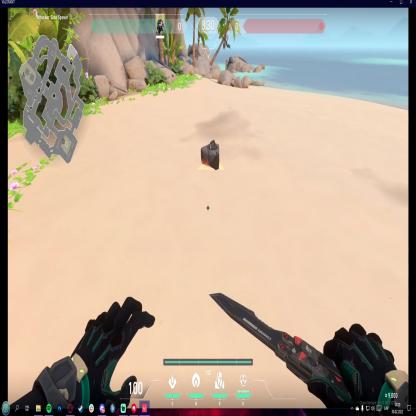
Label: dropped spike